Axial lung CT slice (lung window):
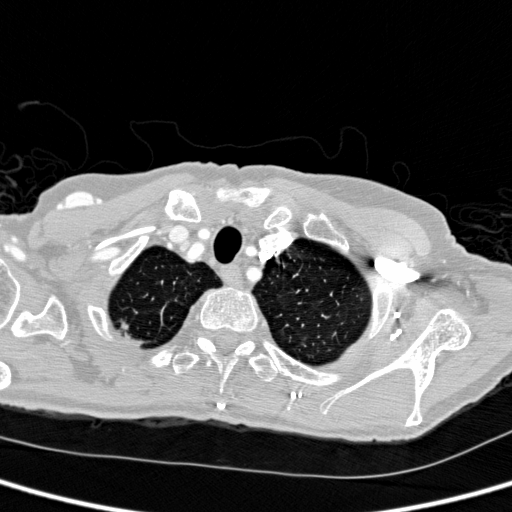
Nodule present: no